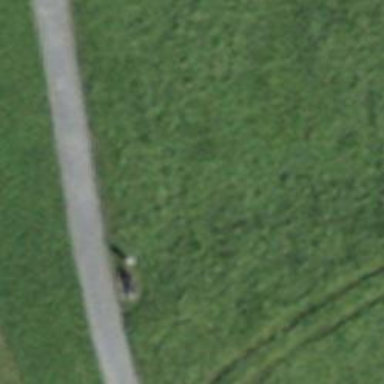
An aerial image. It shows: Bench.